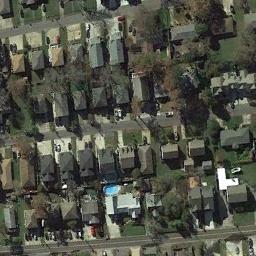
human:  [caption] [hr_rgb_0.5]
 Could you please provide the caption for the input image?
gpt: The dense residential is next to the parking lot .

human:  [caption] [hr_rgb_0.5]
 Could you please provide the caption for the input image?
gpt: The house is about the same size .

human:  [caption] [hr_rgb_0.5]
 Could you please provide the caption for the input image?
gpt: There are many roads and neatly arranged houses and trees and large lawns in densely populated areas .

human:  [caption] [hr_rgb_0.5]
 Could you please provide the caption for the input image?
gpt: A dense residential area has lots of trees and houses arranged neatly while one of houses has a pool .

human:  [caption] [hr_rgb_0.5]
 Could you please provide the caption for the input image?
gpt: There are many black buildings on a dense residential area .